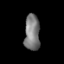
Tissue: lung
Cell type: Epithelial cells
Senescence score: 0.1541
Nuclear area (px): 540
Mean DAPI intensity: 122.263